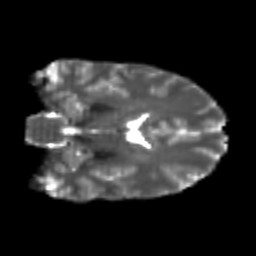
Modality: T2w
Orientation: coronal
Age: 24
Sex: male
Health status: healthy
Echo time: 0.074 s